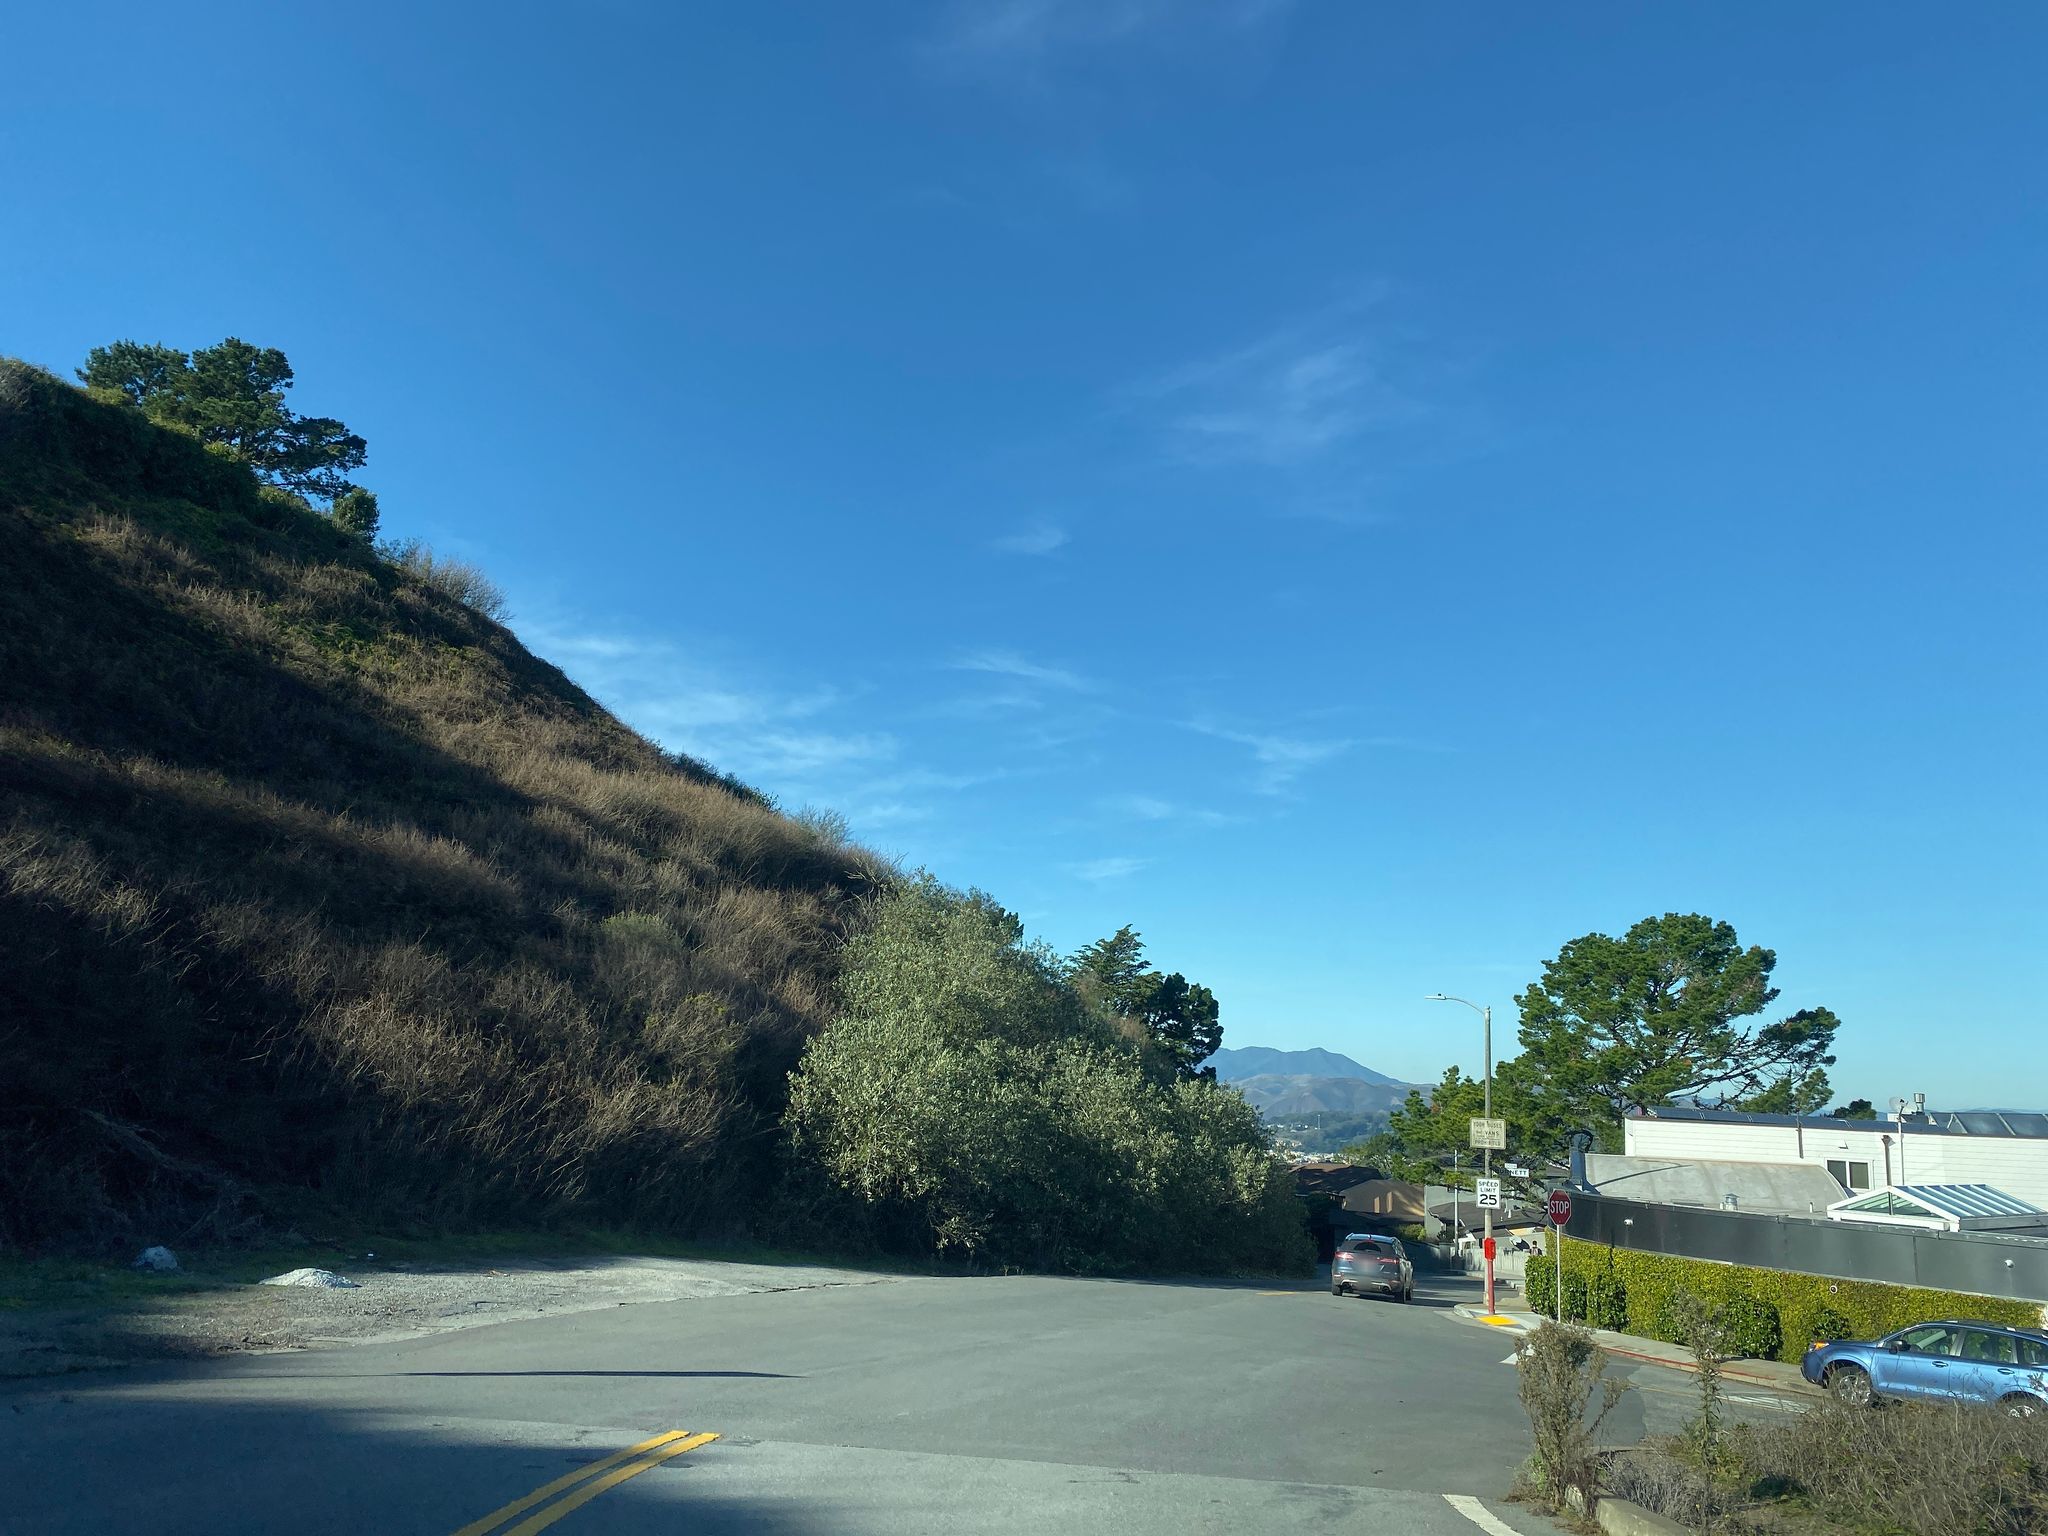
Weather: clear
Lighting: day
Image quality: good
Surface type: driving surface
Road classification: cycleway, tertiary
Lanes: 2
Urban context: urban centre
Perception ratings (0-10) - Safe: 1.02, Lively: 1.77, Beautiful: 8.72, Boring: 5.37, Depressing: 8.25, Wealthy: 2.72